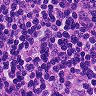
Metastatic tissue present: yes